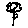
Label: flower